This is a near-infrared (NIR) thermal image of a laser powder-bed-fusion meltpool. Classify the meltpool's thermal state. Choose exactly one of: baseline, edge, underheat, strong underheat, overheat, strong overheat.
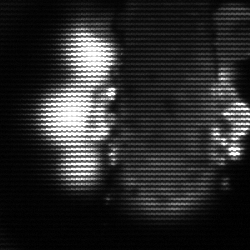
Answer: strong underheat